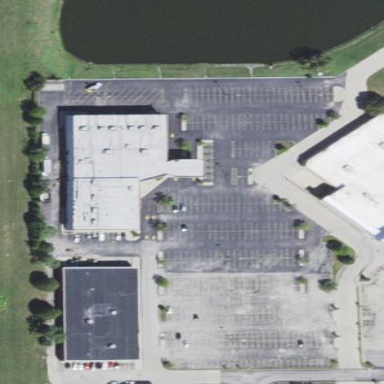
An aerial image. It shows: Retail building.